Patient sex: M
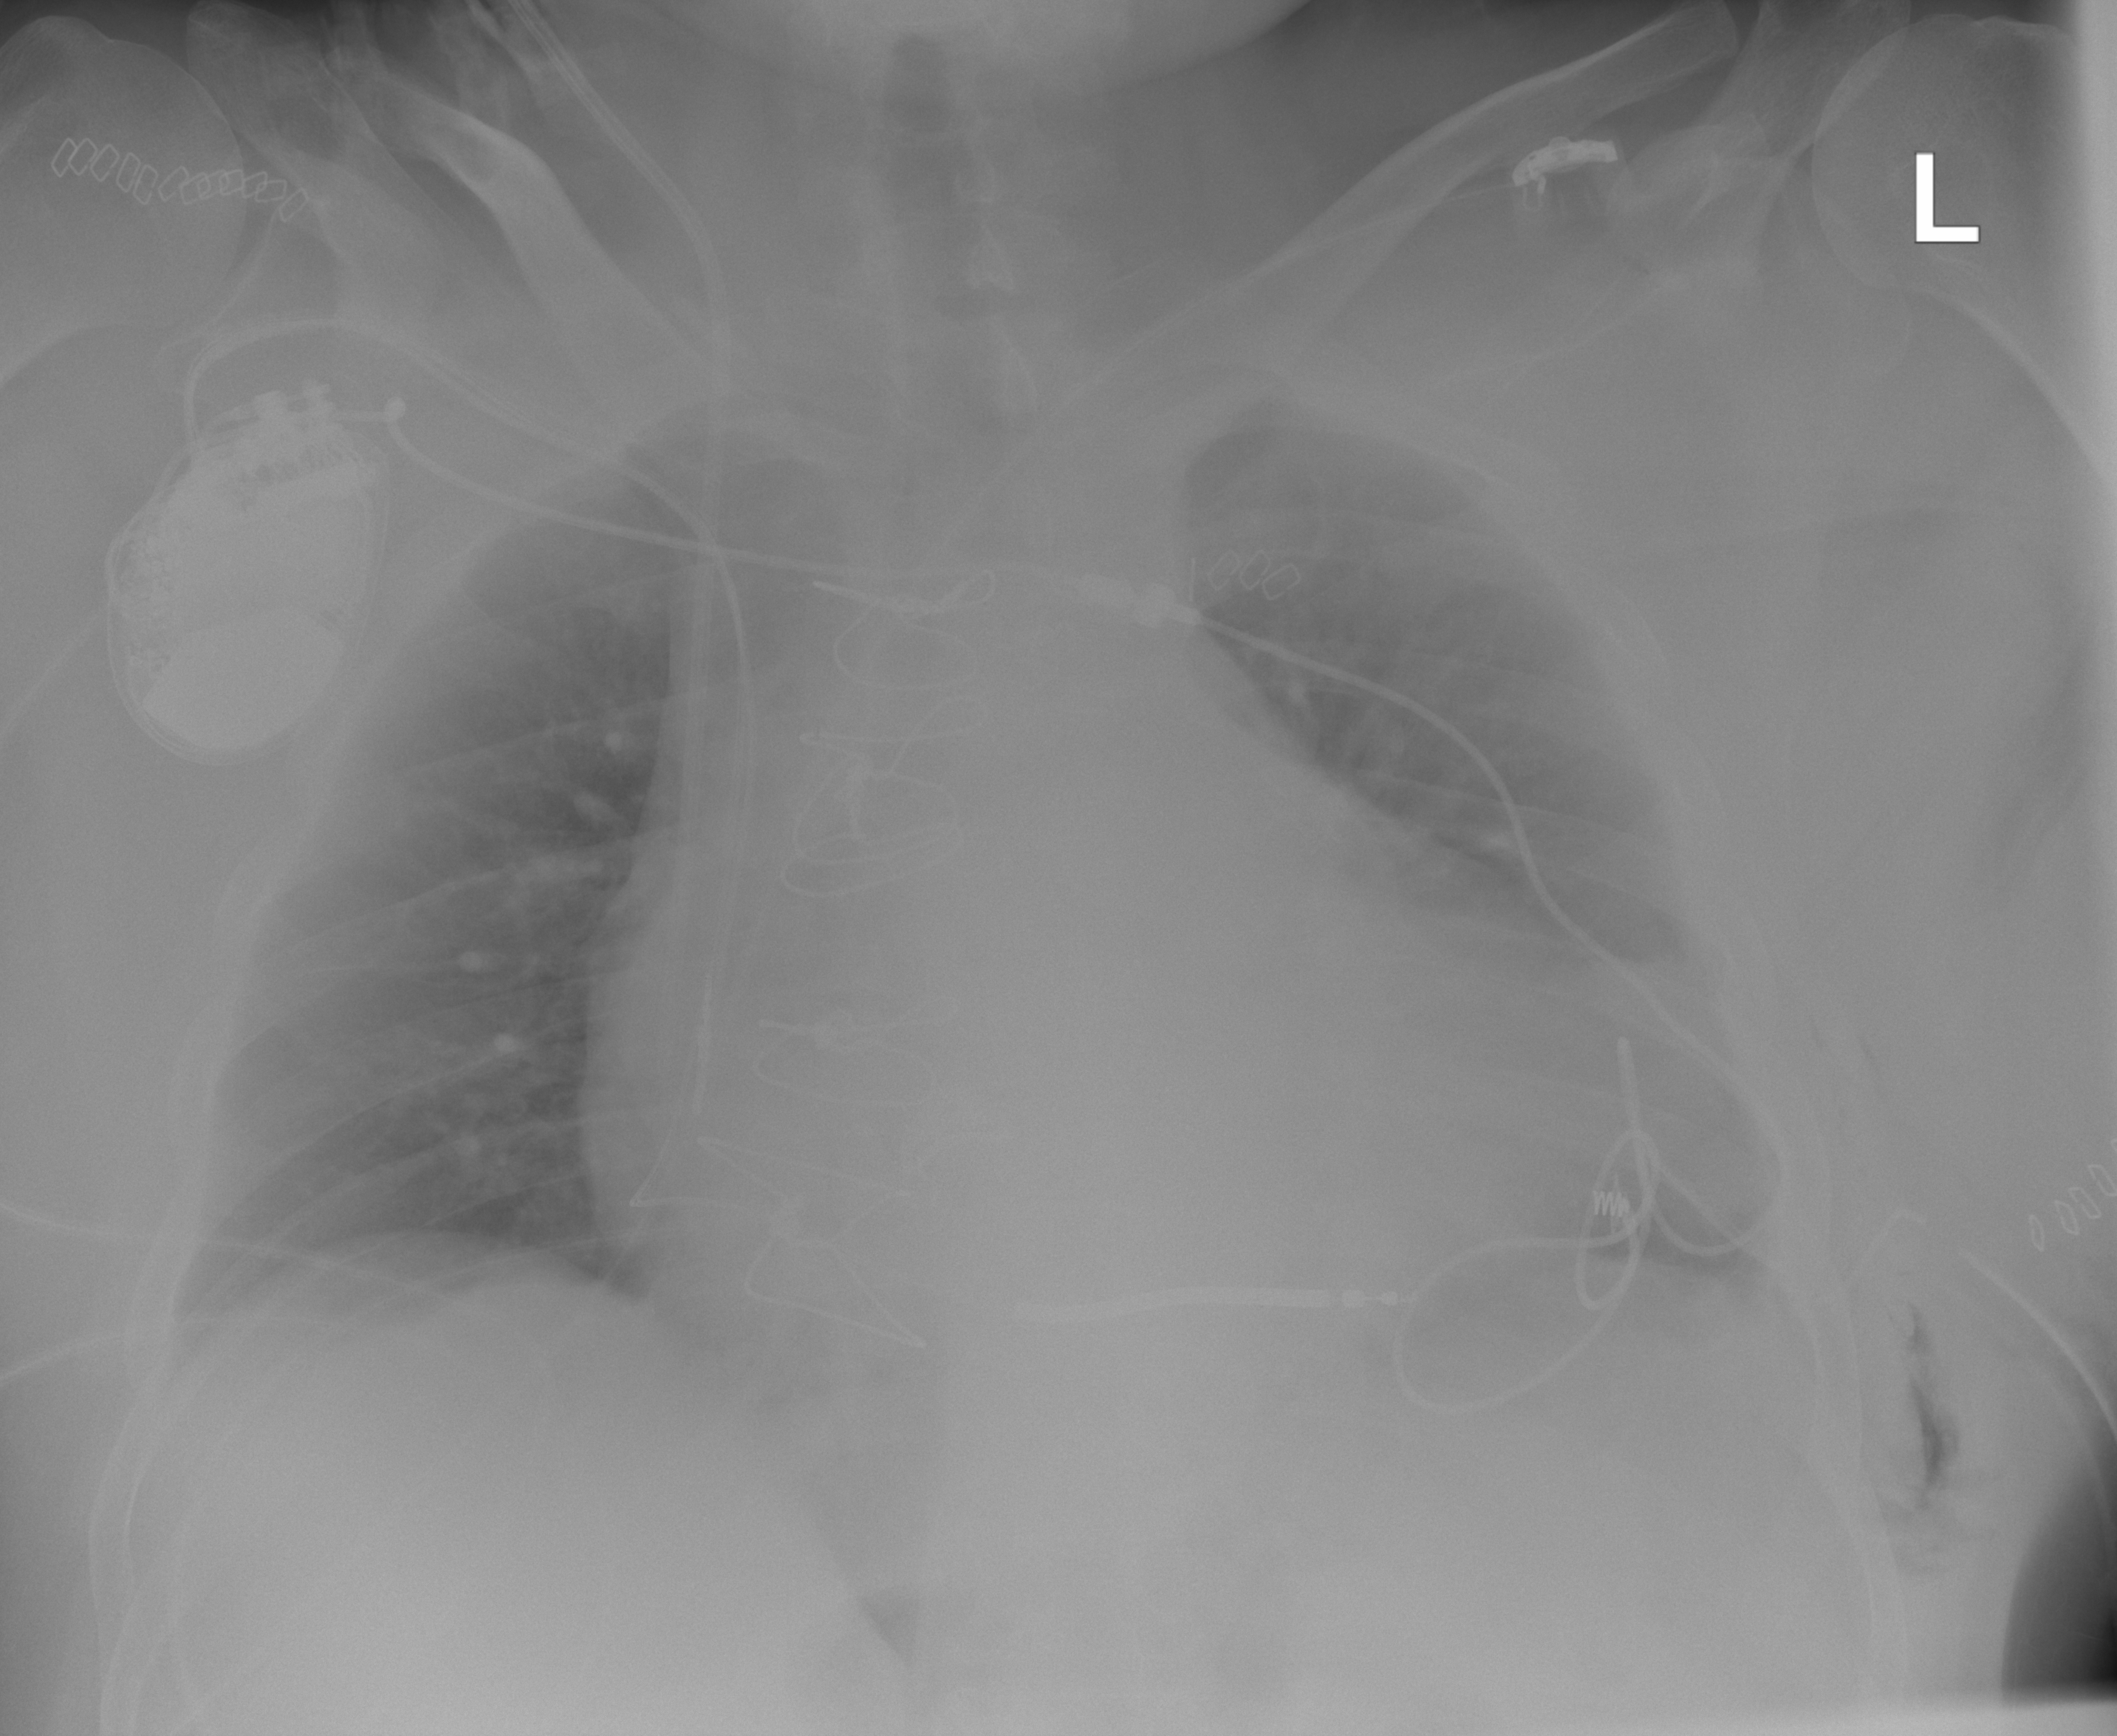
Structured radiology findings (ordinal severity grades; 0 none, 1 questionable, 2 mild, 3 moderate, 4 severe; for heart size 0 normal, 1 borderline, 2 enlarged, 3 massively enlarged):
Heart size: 2
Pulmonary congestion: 0
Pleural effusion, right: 0
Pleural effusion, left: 0
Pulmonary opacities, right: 0
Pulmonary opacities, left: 0
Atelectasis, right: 0
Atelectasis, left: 2